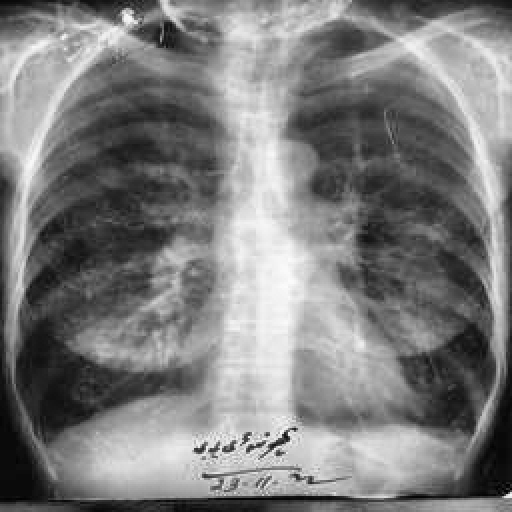
Finding: TUBERCULOSIS